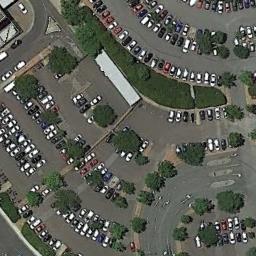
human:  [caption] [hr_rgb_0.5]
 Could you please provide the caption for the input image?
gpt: The parking lot is full of cars next to some trees .

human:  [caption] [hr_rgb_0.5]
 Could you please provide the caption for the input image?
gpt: Seven rows of cars were parked in the parking lot .

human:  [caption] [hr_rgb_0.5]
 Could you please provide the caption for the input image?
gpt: Many cars are in the parking lot .

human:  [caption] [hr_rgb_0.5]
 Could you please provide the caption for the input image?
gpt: The parking lot has lots of neatly arranged cars and some trees are among cars .

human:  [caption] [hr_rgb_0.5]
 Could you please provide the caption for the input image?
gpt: There are many green bushes on the parking lot .